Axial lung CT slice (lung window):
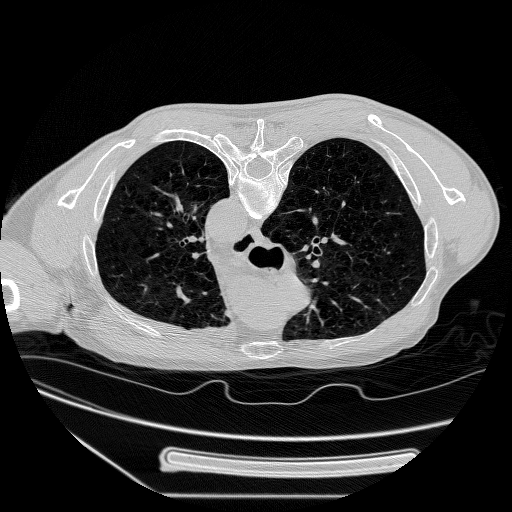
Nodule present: no